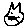
Label: cat